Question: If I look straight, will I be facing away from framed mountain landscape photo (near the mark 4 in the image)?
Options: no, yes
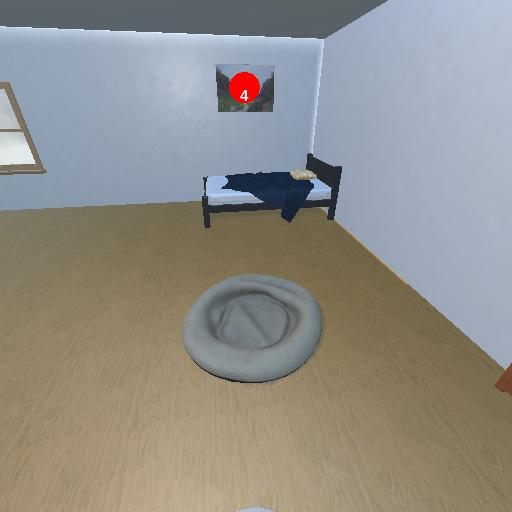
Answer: no